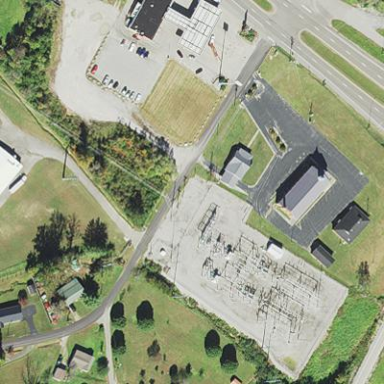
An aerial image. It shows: Power substation.